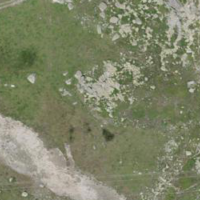
EUNIS habitat code: 26
Species observed at this site:
Phoenicurus ochruros